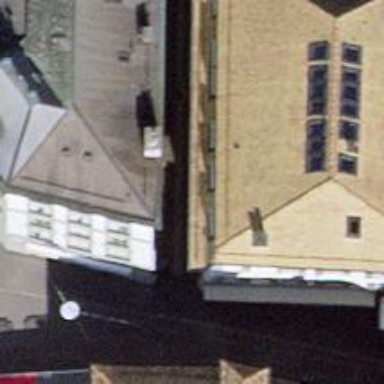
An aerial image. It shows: Quadruple saltbox roof shape on apartment building.